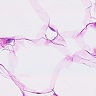
Metastatic tissue present: no